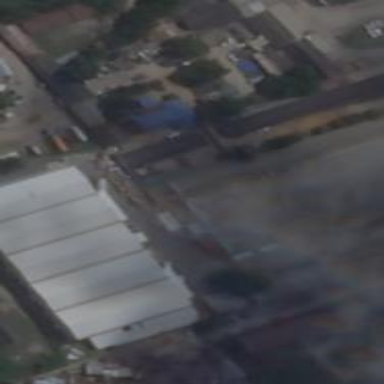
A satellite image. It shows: Industrial building.